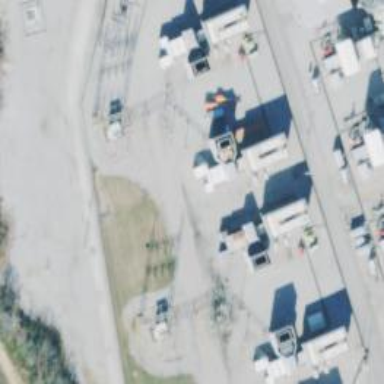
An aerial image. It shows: Gas turbine generator.